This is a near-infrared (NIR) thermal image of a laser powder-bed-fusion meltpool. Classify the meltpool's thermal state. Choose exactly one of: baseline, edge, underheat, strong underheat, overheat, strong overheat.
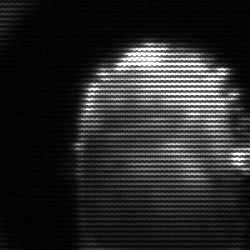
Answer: baseline